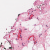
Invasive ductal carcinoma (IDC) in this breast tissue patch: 0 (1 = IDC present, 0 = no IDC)